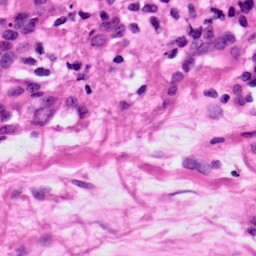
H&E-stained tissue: Ovarian